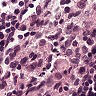
Metastatic tissue present: no